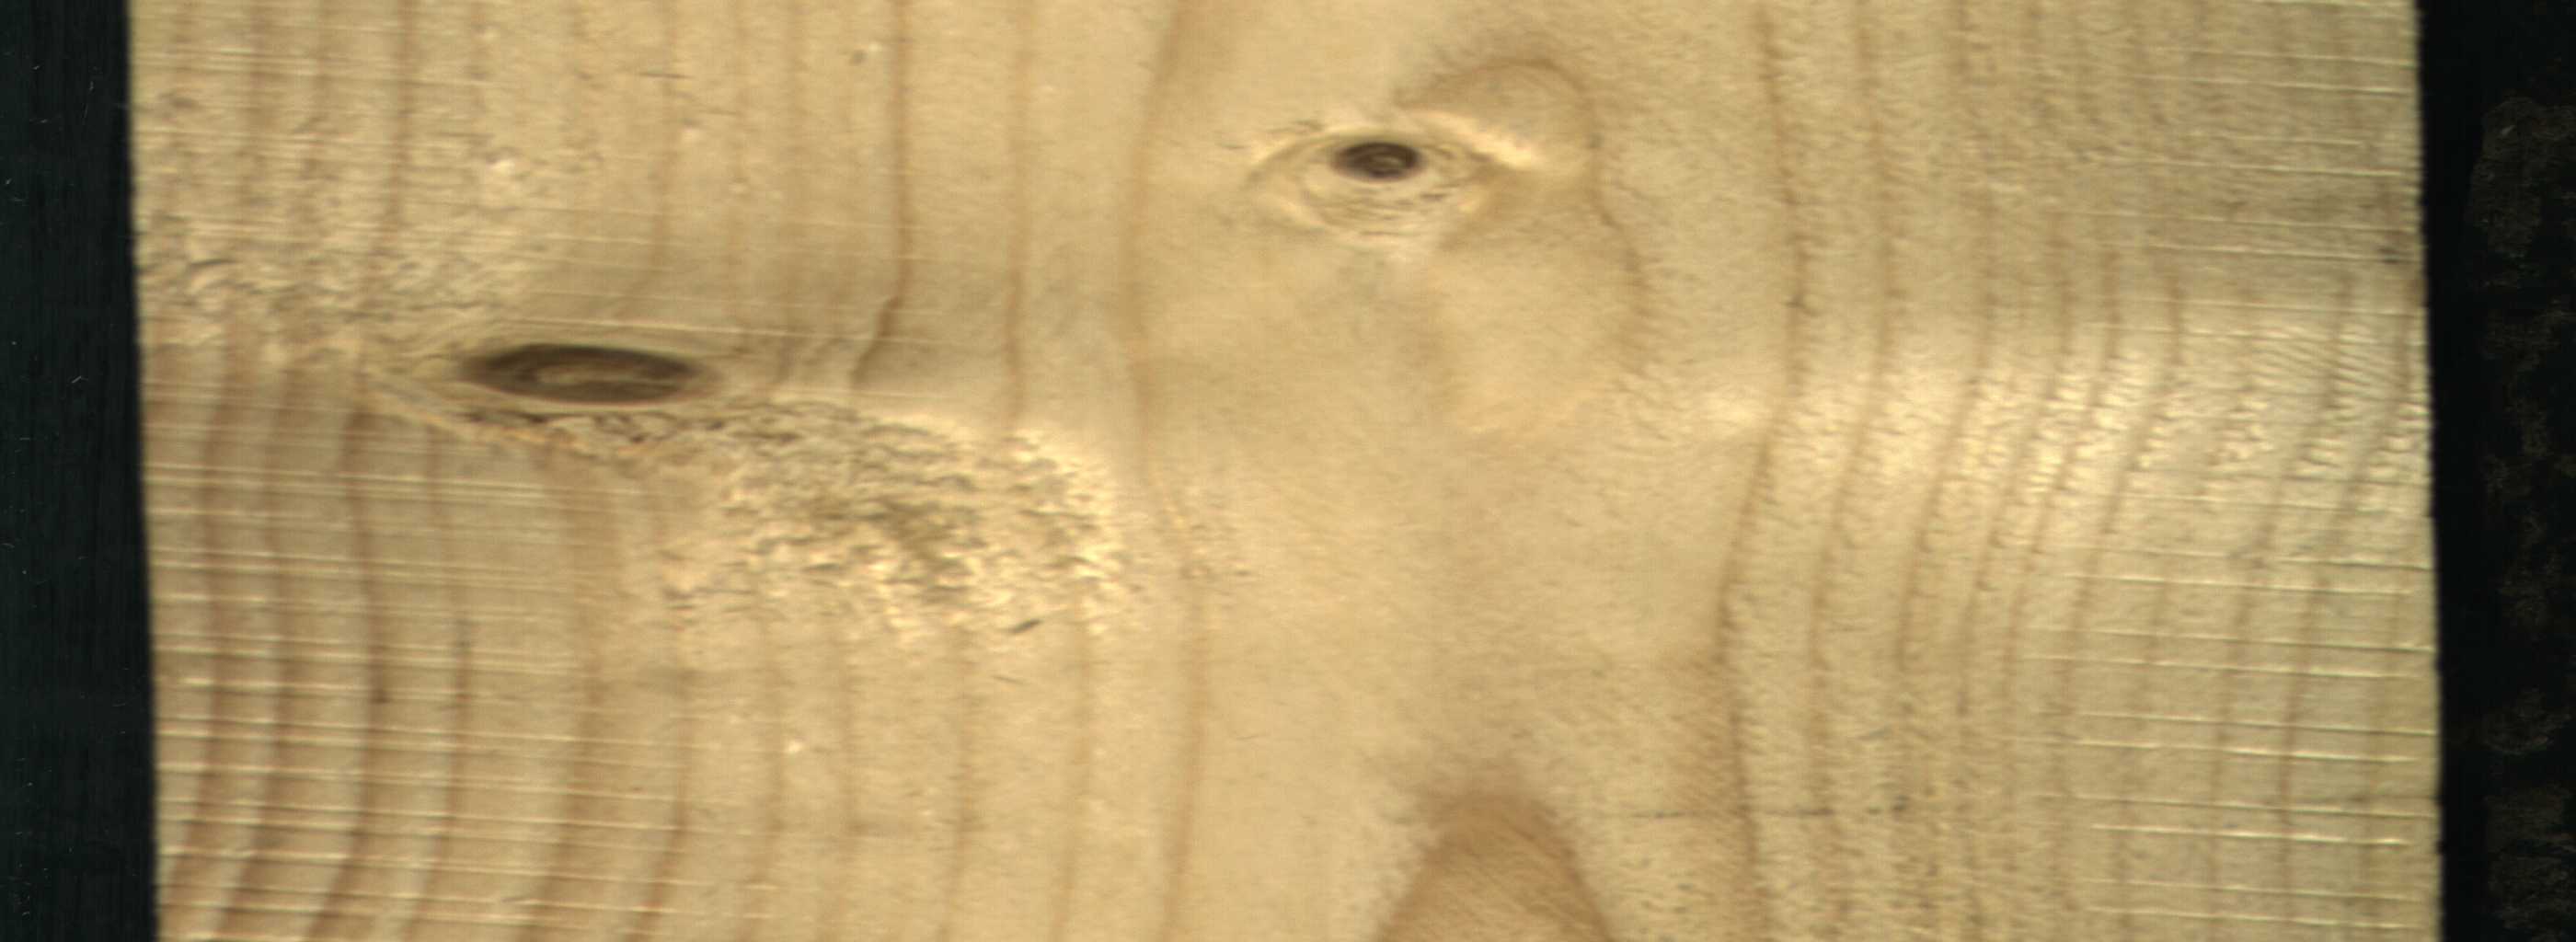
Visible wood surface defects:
Live_Knot
Live_Knot